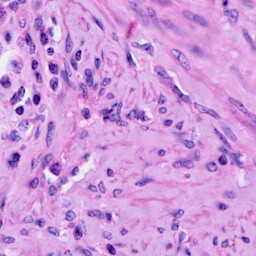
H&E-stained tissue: Cervix